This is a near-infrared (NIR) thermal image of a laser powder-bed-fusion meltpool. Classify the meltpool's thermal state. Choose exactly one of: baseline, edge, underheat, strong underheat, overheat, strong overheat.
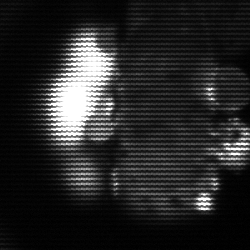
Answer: strong underheat